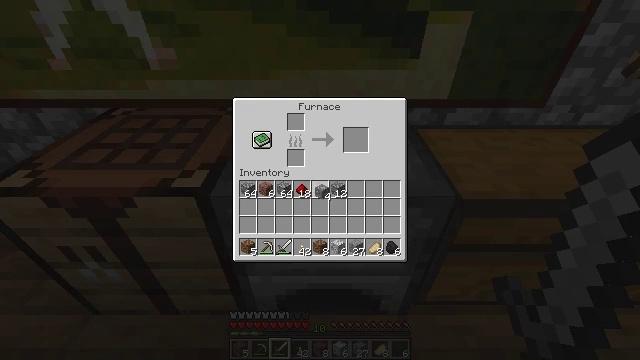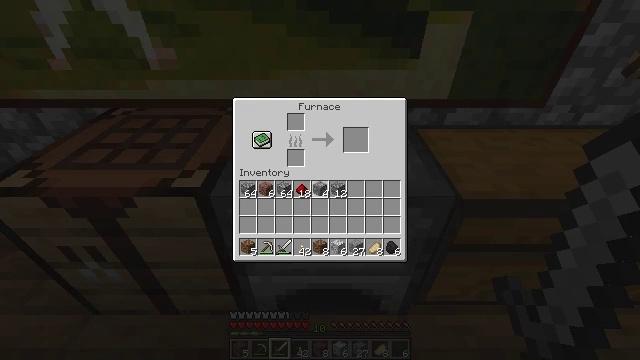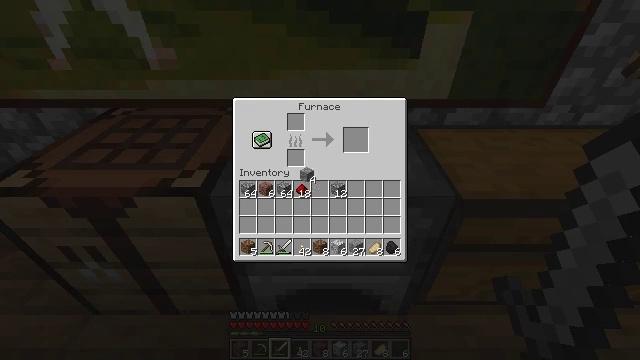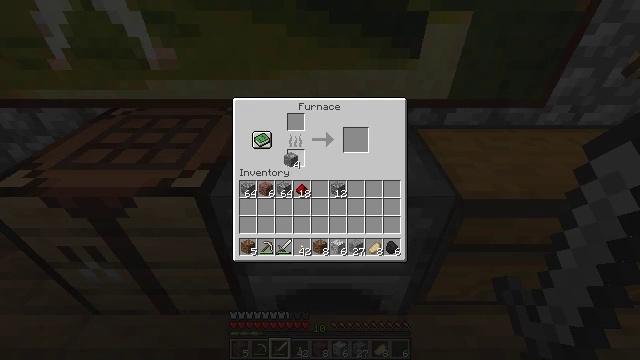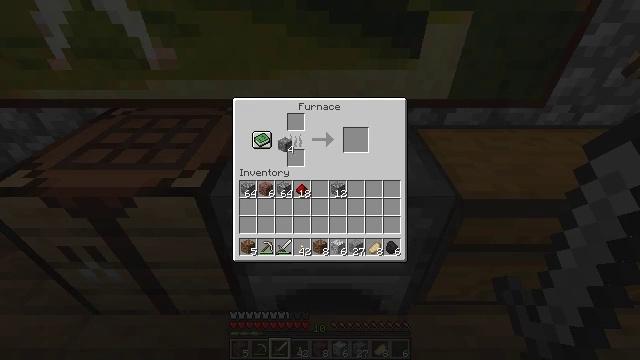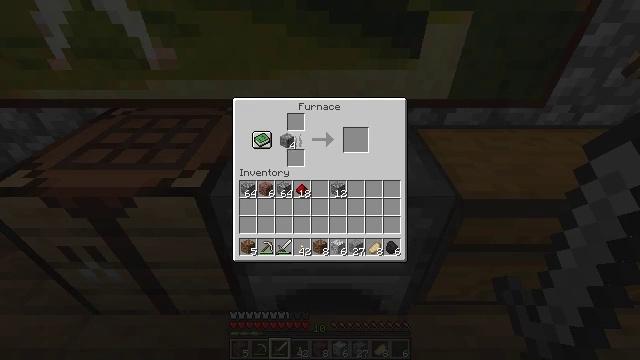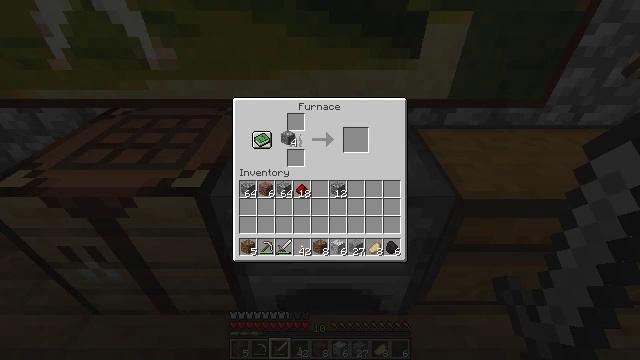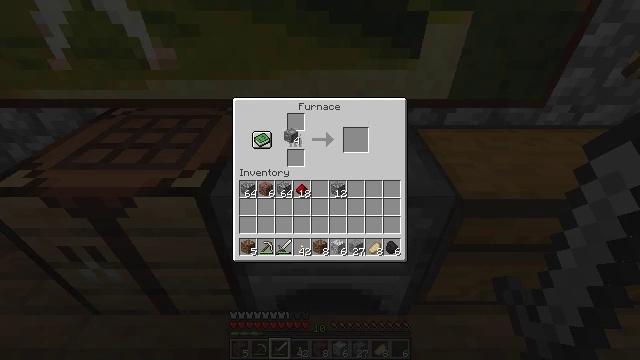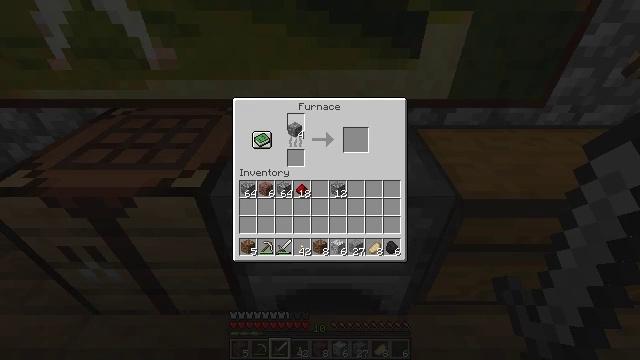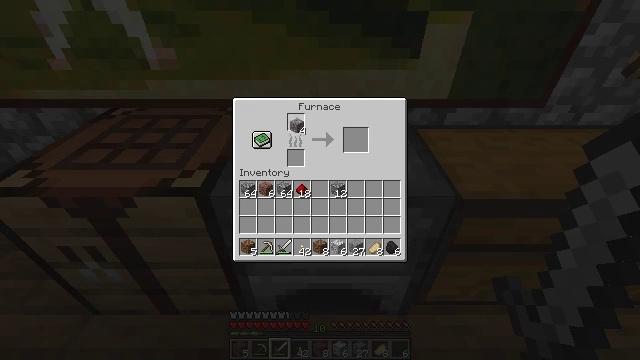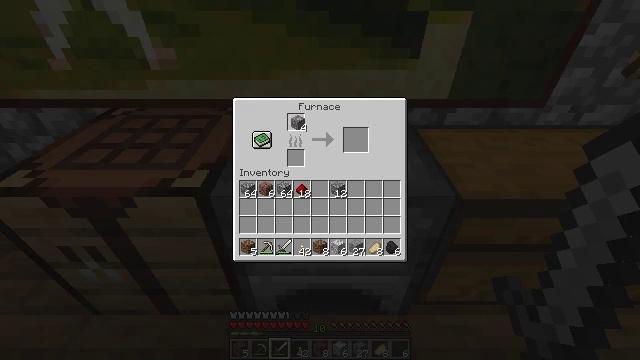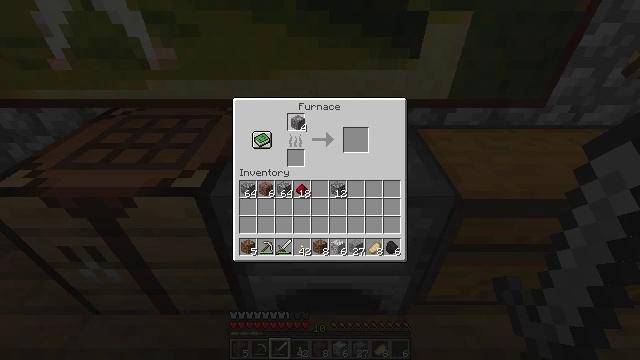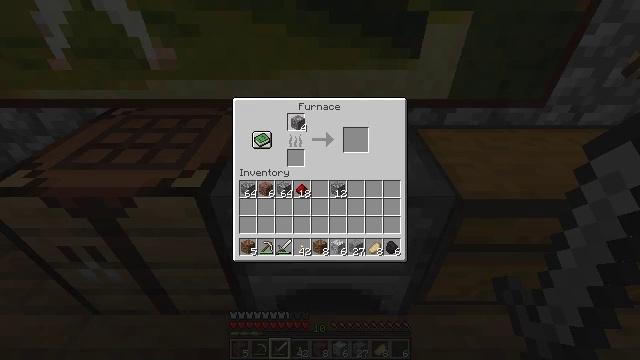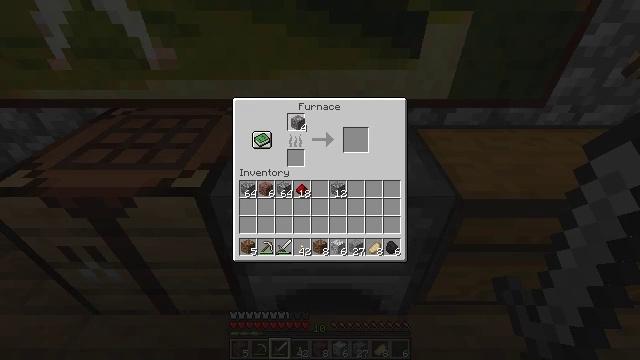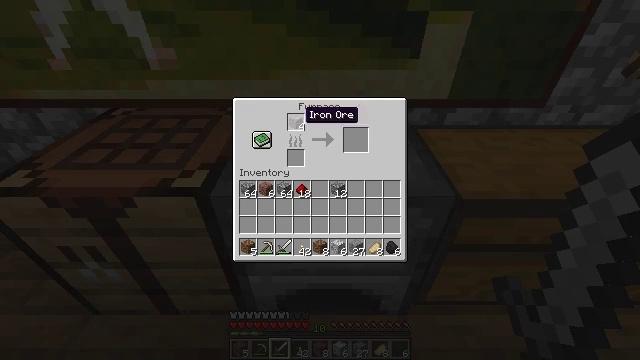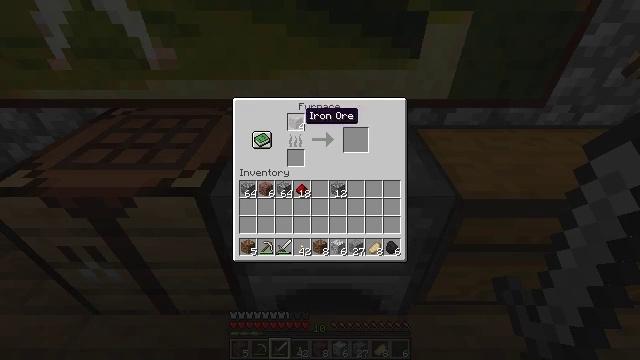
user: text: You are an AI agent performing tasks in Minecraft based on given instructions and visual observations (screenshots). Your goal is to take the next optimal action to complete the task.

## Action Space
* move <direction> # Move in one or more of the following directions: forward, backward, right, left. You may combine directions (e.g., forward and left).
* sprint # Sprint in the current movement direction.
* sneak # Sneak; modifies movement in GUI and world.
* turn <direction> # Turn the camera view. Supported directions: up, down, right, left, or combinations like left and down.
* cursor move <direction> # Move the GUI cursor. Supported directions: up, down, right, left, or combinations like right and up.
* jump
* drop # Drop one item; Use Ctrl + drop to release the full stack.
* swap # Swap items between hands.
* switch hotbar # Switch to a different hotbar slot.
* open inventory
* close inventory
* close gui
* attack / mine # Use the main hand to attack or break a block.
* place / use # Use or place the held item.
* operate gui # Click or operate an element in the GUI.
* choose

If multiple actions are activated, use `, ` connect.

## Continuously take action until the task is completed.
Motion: motion action
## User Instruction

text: Use the crafting table to make a clock.
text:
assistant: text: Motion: no_op
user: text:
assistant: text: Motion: cursor move left and up
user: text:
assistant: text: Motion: cursor move left and up
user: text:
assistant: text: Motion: cursor move up
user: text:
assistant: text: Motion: no_op
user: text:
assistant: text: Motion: no_op
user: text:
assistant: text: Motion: no_op
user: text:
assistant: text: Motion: no_op
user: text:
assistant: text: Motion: no_op
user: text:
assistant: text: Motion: no_op
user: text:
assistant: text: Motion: no_op
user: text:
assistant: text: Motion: operate gui
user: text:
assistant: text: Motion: operate gui
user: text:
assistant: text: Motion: no_op
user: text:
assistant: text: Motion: no_op
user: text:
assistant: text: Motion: no_op
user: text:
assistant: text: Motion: cursor move down
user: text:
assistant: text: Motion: cursor move down
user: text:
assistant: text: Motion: cursor move down
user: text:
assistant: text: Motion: cursor move down
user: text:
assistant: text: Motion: cursor move down
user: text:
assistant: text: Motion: cursor move down
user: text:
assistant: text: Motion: no_op
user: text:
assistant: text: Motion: no_op
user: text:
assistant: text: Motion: no_op
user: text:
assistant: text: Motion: cursor move left
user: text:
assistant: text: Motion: cursor move left
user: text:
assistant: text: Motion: cursor move left
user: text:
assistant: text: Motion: cursor move left
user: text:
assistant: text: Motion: no_op